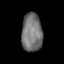
Tissue: prostate
Cell type: Myeloid cells
Senescence score: 0.2004
Nuclear area (px): 786
Mean DAPI intensity: 114.275